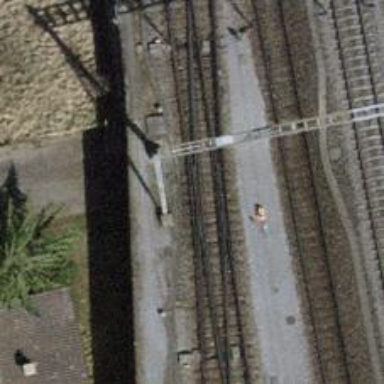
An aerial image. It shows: Single-track electrified railway with contact line. It is spur line for service.